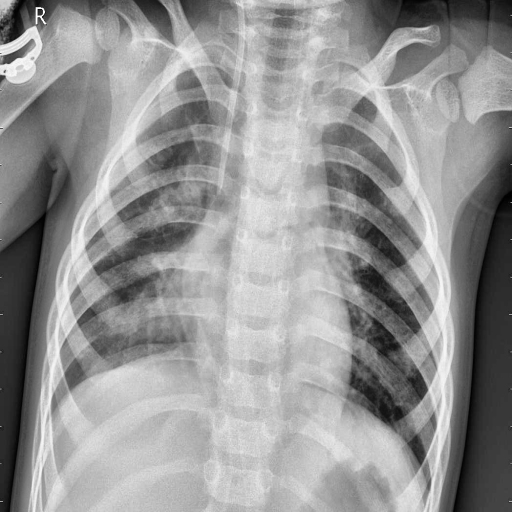
Finding: PNEUMONIA